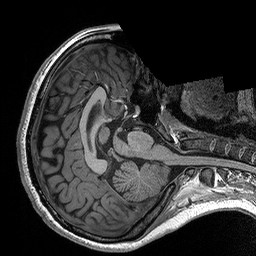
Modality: T1w
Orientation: axial
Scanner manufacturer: siemens
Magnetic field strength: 3 T
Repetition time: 2.3 s
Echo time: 0.00298 s